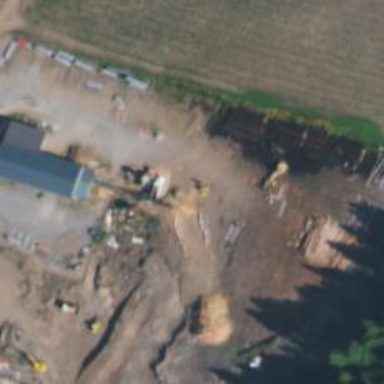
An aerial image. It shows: Sawmill crafting area.